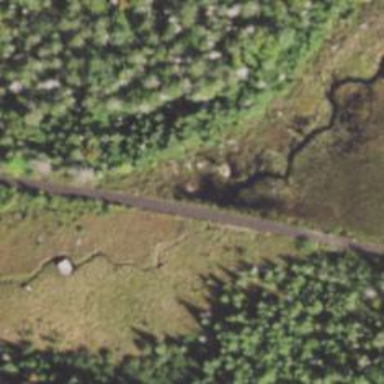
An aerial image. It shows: Abandoned railway path with embankment.